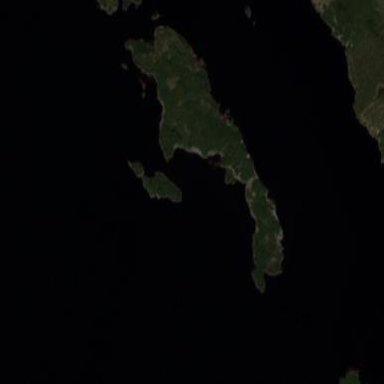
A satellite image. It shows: Island.